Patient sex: F
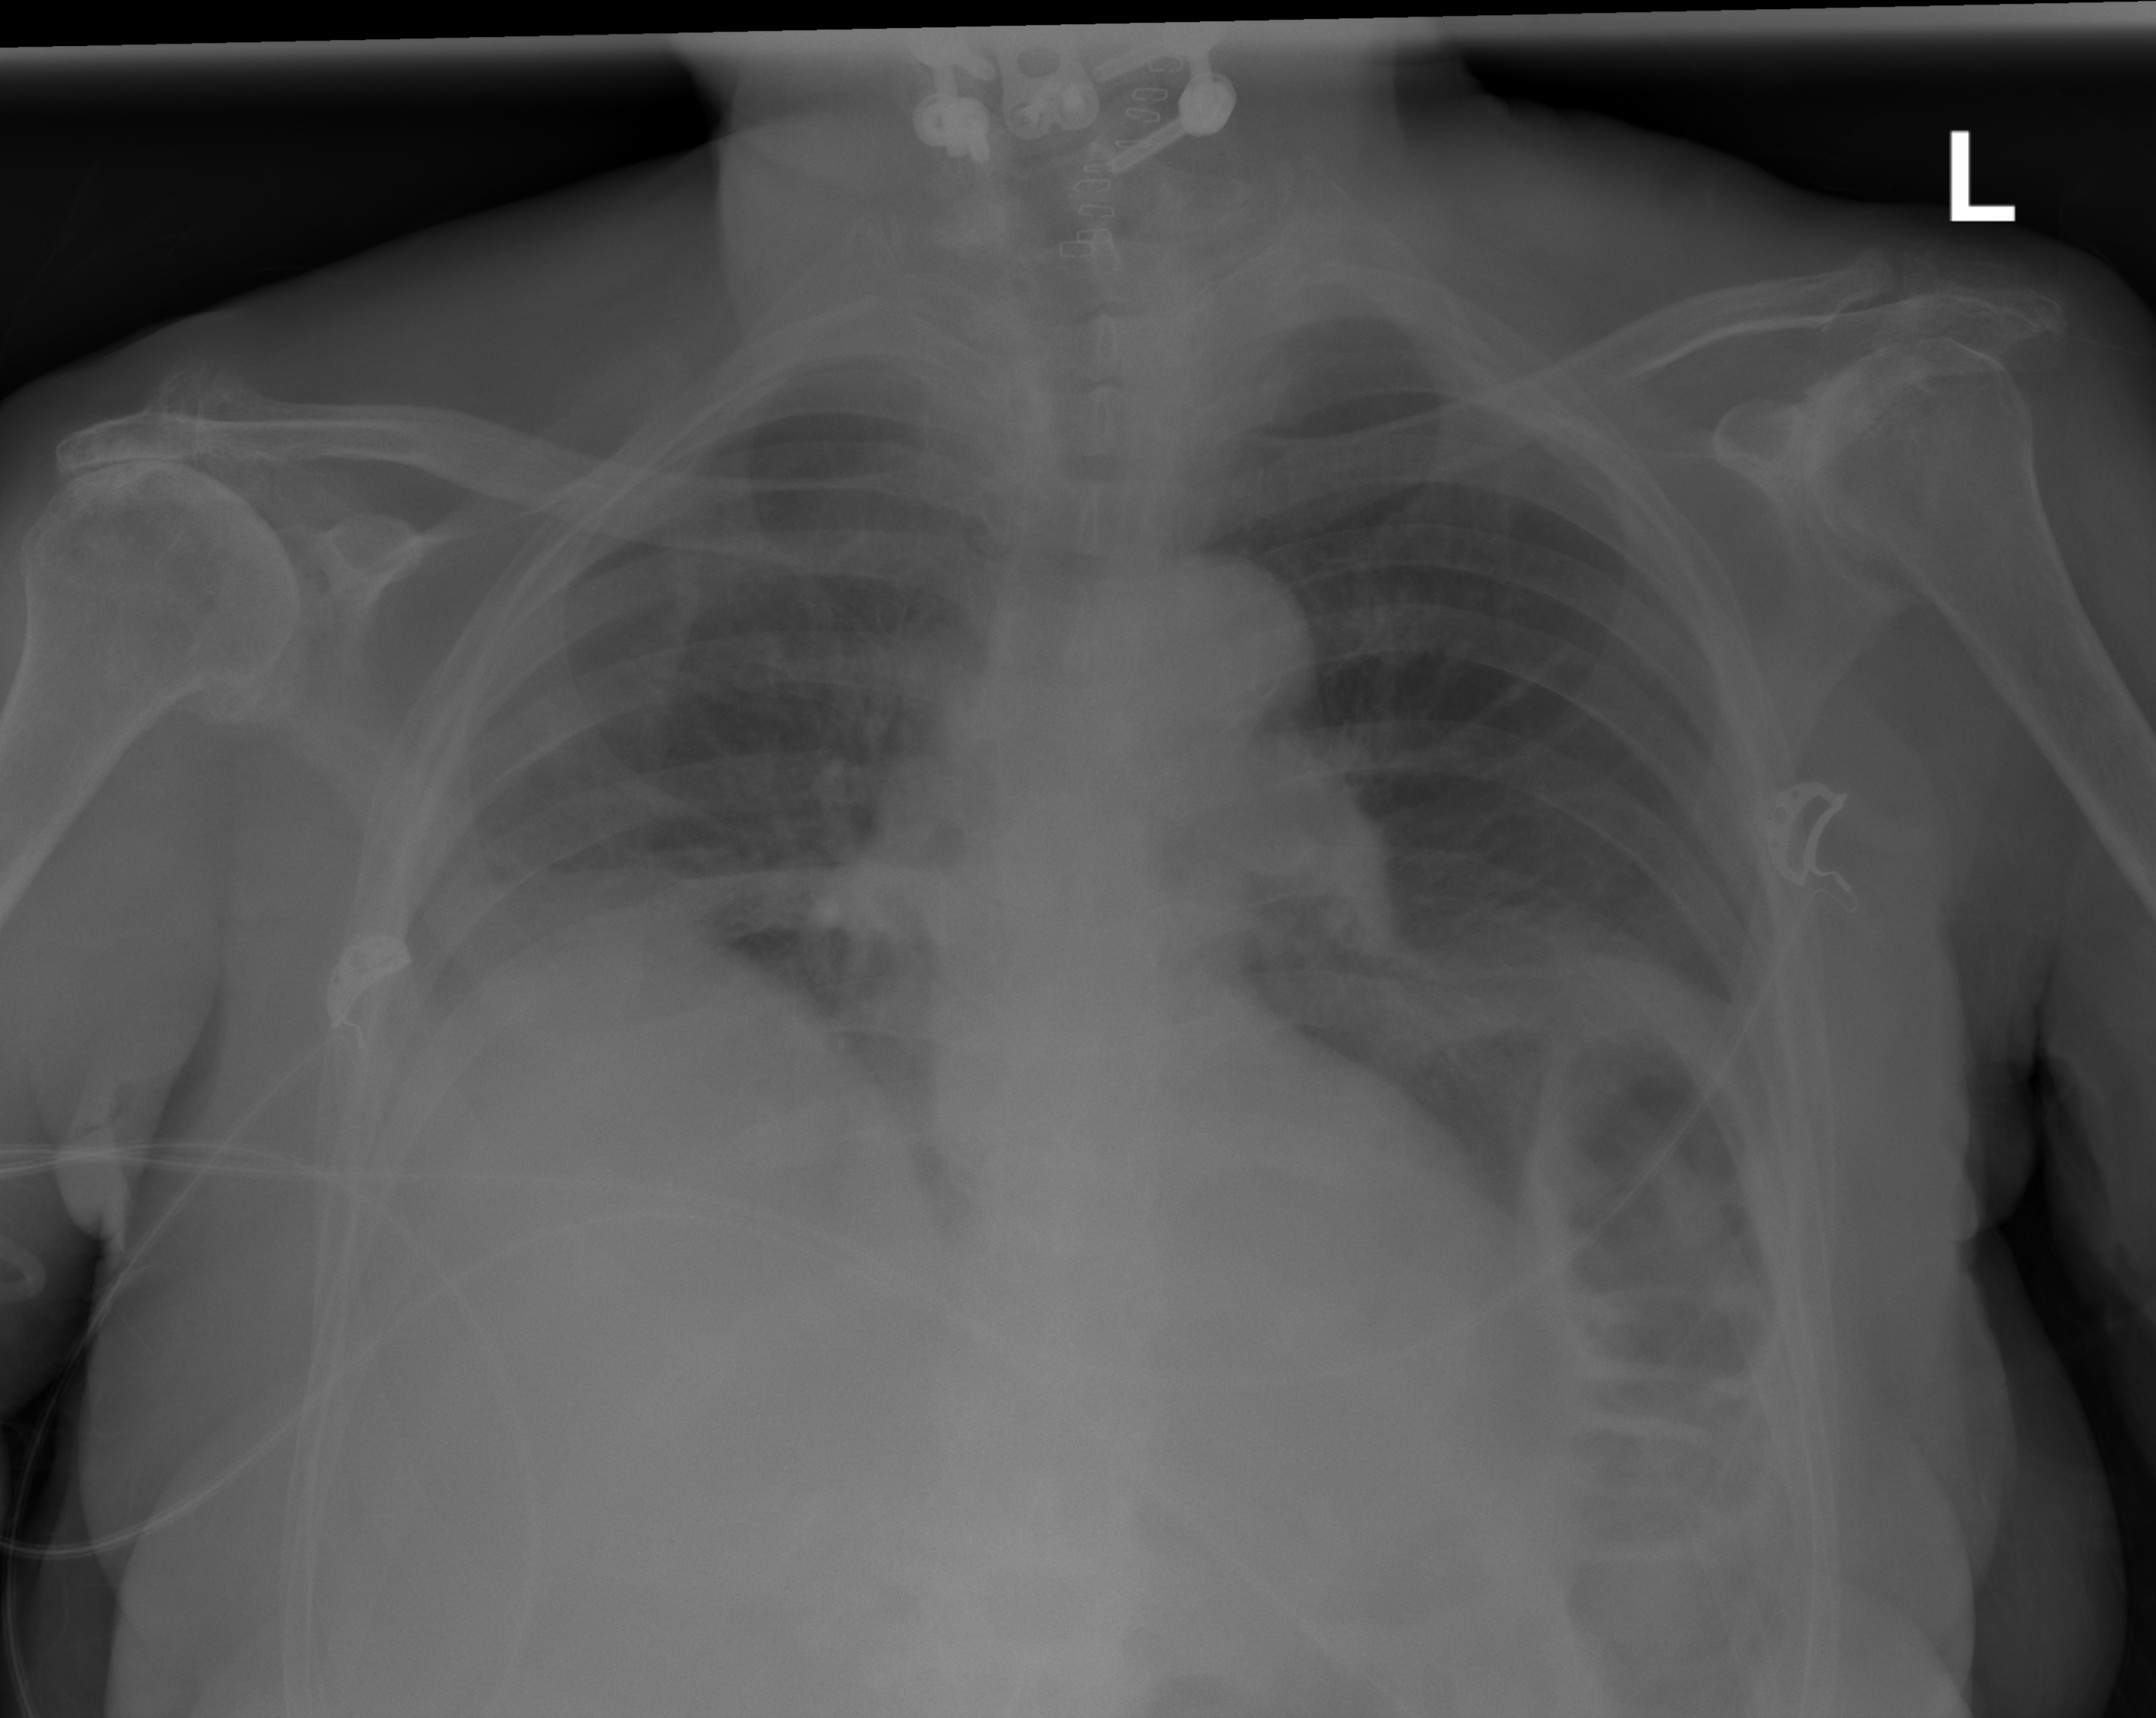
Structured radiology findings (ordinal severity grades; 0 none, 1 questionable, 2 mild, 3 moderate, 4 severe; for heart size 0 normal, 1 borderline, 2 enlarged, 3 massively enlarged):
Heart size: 0
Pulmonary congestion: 0
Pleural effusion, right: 0
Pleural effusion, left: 0
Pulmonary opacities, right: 0
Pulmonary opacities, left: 0
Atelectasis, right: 0
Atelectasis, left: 2